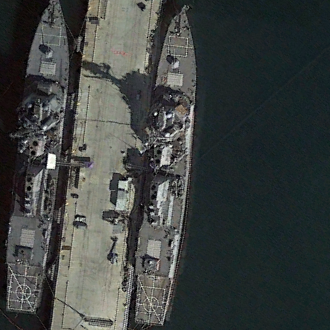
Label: destroyer